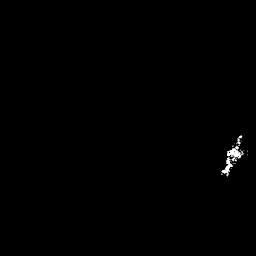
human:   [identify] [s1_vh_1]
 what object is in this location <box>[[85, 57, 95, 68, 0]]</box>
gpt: <ref>1 medium ship at the right</ref>